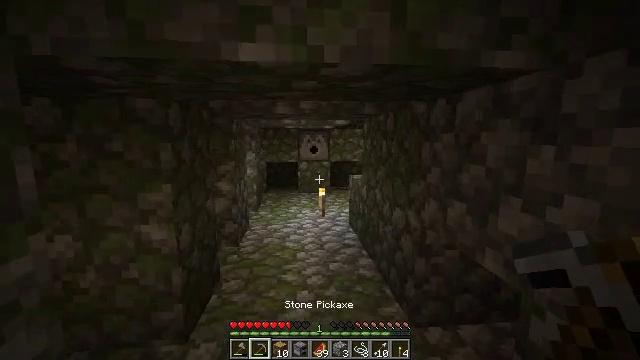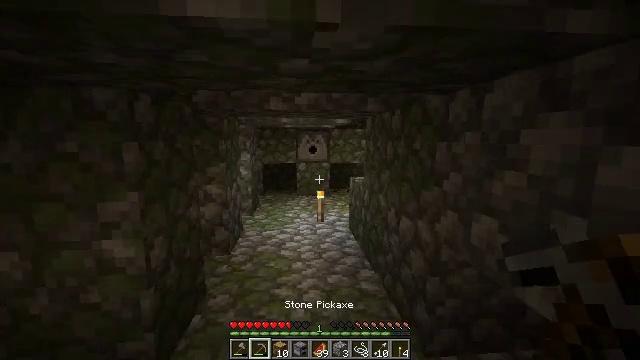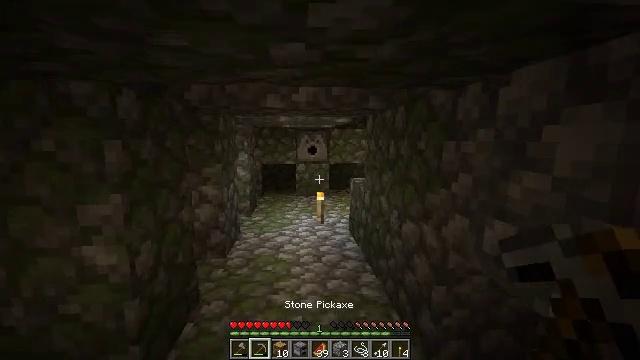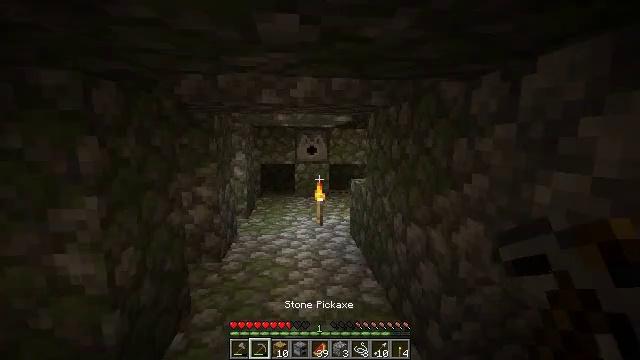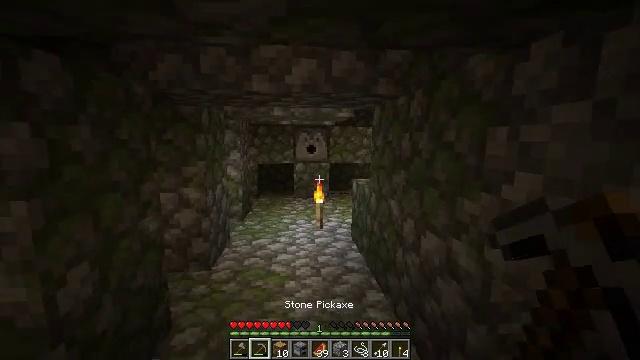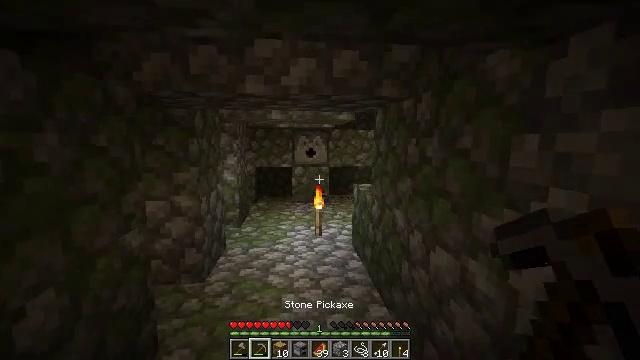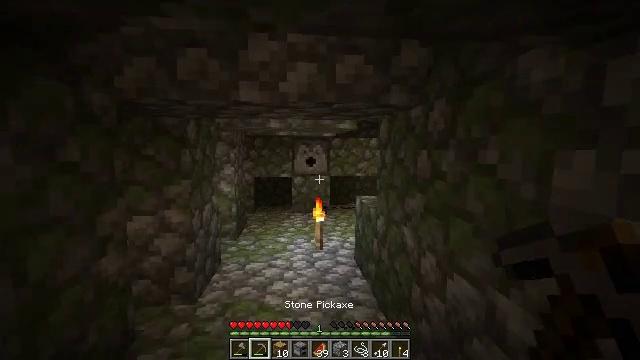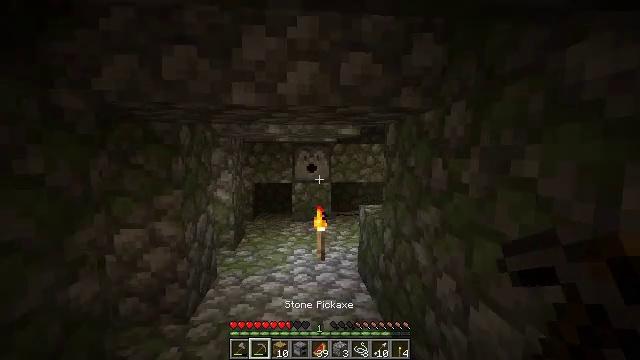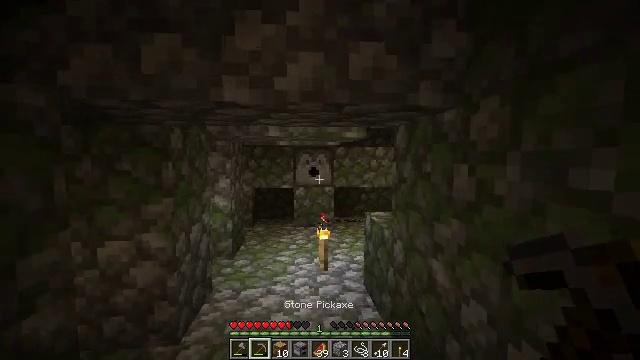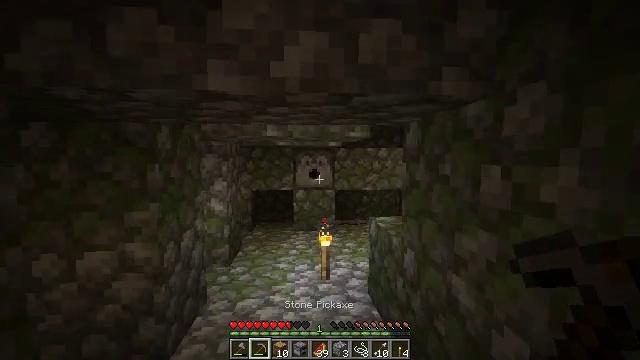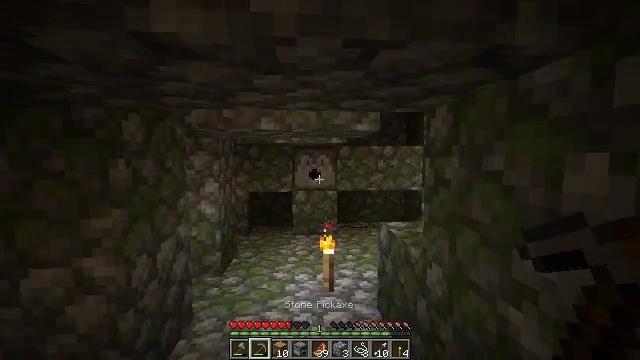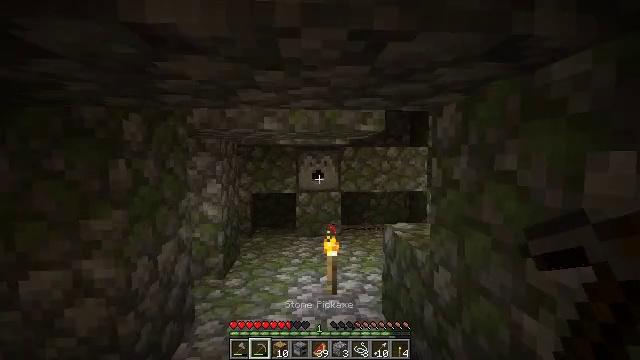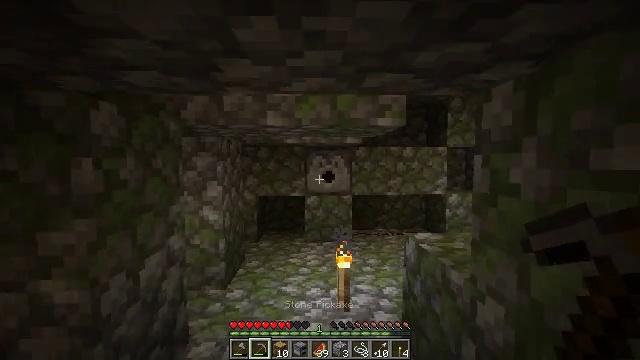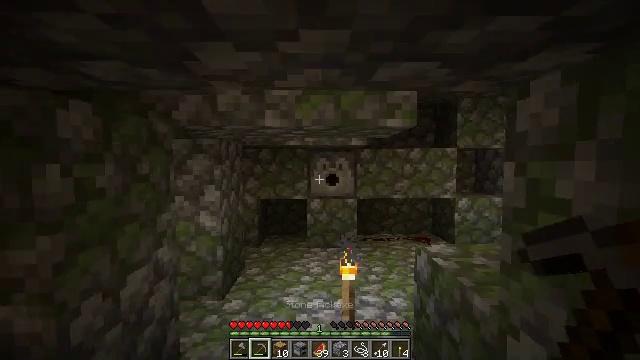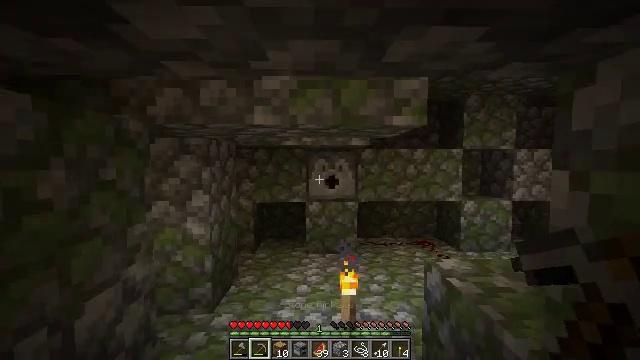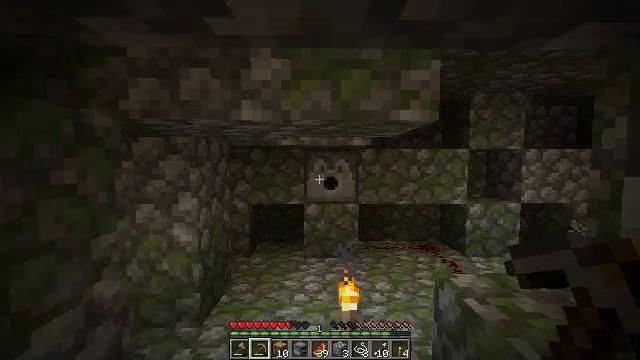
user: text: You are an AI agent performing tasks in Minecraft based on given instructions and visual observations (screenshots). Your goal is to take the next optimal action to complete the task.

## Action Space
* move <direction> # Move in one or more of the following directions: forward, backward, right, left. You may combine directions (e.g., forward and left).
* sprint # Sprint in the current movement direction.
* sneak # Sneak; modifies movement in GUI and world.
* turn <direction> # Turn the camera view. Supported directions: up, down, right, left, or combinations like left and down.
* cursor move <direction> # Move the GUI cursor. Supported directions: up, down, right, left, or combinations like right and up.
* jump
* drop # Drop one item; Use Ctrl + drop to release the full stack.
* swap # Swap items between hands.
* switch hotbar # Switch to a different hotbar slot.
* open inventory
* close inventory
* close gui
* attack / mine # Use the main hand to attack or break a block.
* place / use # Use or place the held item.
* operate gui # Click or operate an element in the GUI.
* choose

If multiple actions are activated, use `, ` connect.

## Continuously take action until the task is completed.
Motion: motion action
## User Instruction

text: Break the mossy cobblestone to gather materials.
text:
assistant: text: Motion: move forward
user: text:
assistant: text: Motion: move forward
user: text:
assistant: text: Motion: move forward
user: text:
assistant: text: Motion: move forward
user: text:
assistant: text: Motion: move forward
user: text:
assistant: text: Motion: move forward, turn up
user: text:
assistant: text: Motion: move forward, turn up
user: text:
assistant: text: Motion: move forward
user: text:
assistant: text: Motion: move forward
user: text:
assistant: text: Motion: move forward
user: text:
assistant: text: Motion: move forward
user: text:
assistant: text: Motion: move forward, turn left
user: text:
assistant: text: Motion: move forward
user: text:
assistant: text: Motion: move forward
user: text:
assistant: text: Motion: move forward
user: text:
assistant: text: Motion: move forward
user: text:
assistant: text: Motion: move forward
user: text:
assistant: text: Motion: move forward
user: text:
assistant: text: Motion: move forward
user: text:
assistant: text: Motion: move forward, sprint, turn right and down
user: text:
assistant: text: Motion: move forward, sprint, turn right and down
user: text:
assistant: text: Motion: move forward, sprint, turn right and down
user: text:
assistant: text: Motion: move forward, sprint, turn right
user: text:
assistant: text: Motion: move forward, sprint, turn right
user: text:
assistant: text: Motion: move forward, sprint
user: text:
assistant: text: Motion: move forward, sprint
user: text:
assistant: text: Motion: move forward, sprint
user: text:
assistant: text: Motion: move forward, sprint
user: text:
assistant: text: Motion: move forward, sprint
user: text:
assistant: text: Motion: move forward, sprint, turn down